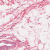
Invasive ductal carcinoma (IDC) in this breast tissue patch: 0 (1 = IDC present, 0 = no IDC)